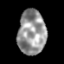
Tissue: lung
Cell type: Epithelial cells
Senescence score: 0.228
Nuclear area (px): 1219
Mean DAPI intensity: 149.099